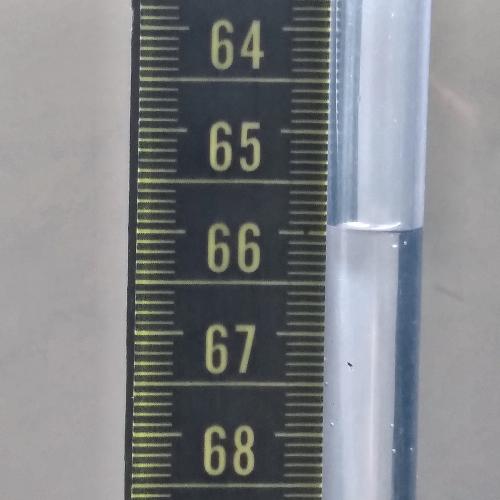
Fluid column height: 65.9 cm